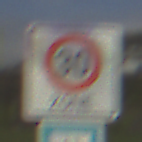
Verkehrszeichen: BeginnZone30
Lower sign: SackgasseRadverkehrDurchlaessig
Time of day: MorningAfternoon
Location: Outdoor (Suburban)
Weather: PartlyCloudy
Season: NotSpecified
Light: Natural